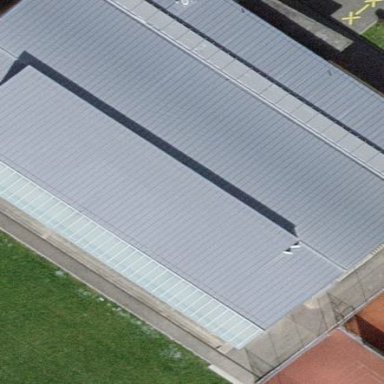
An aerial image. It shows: Event venue building.